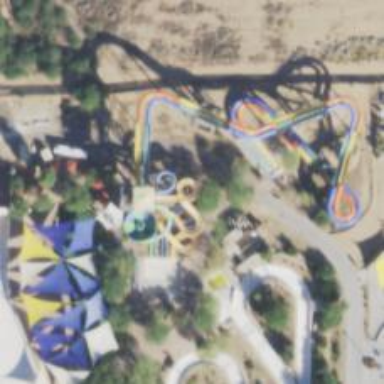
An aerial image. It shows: Water slide attraction.